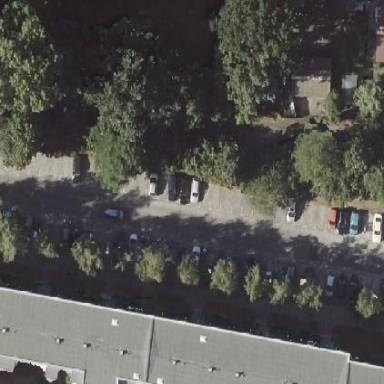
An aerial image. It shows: Street-side parking area with concrete surface.